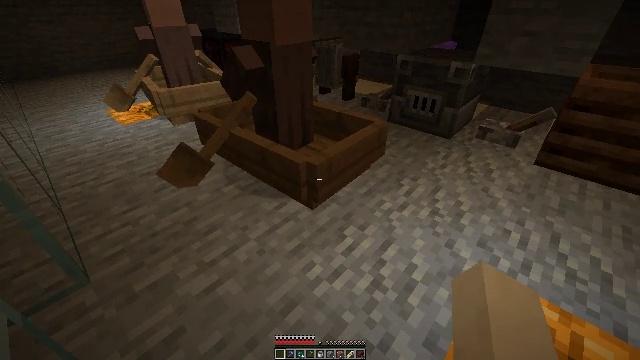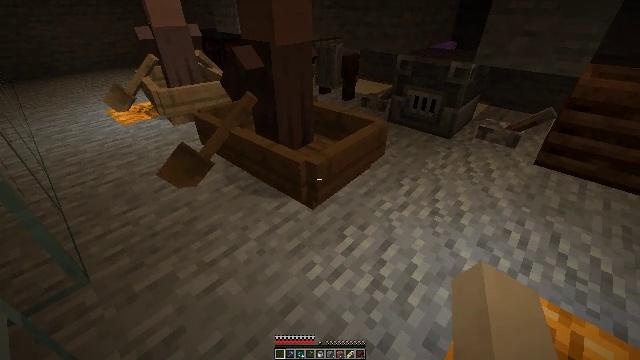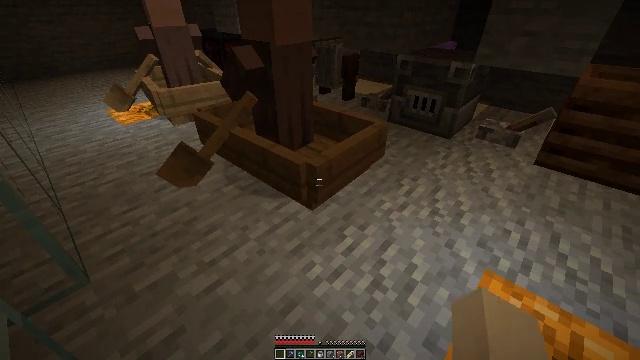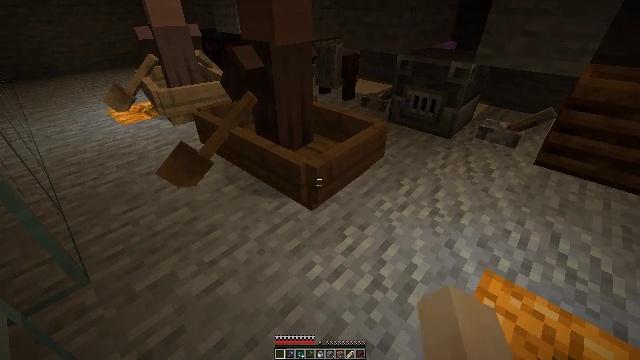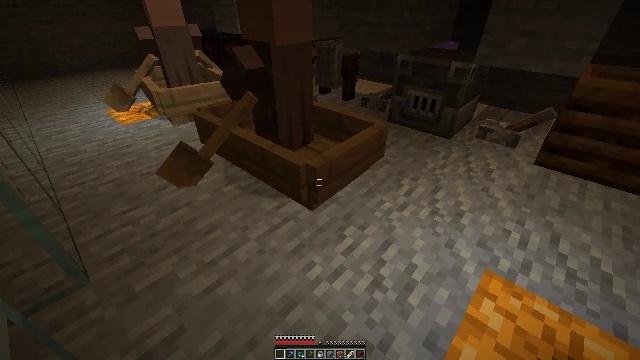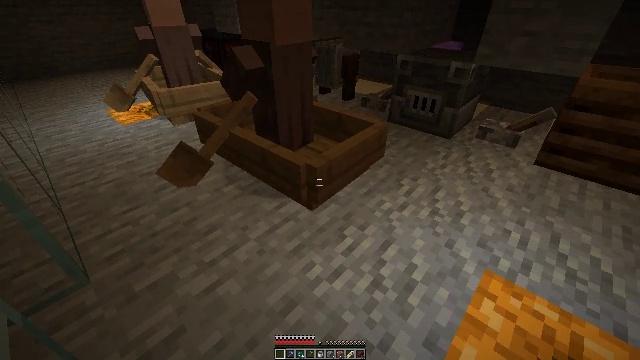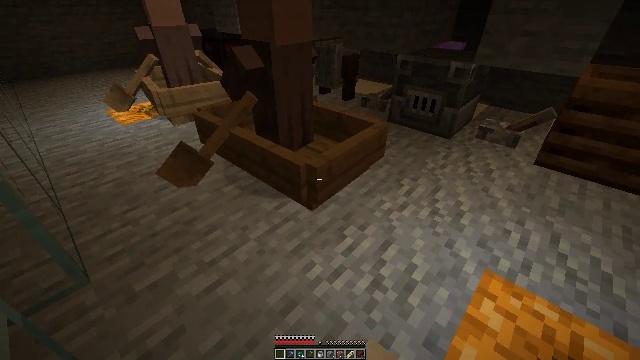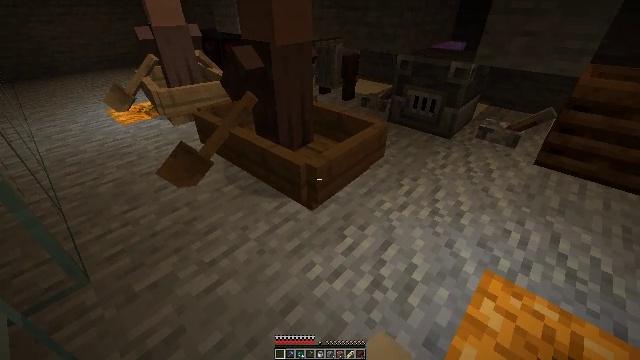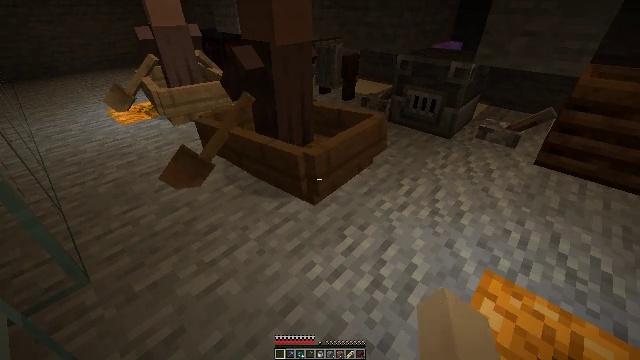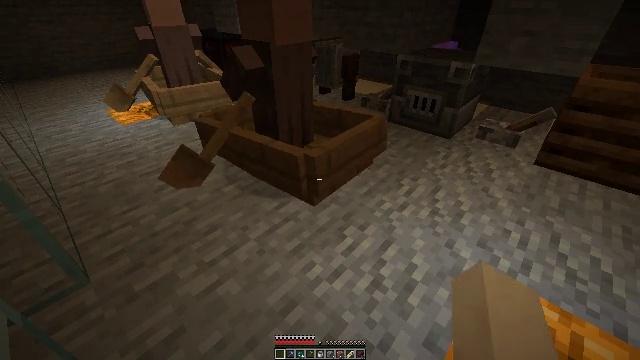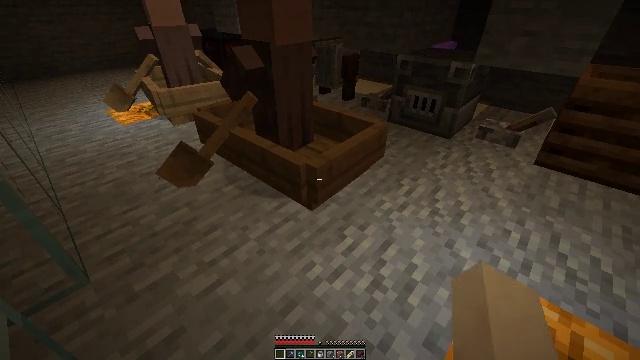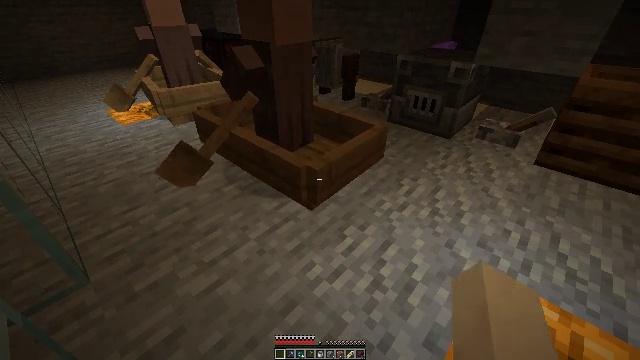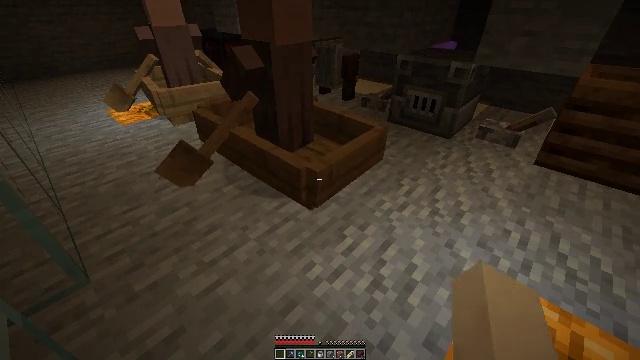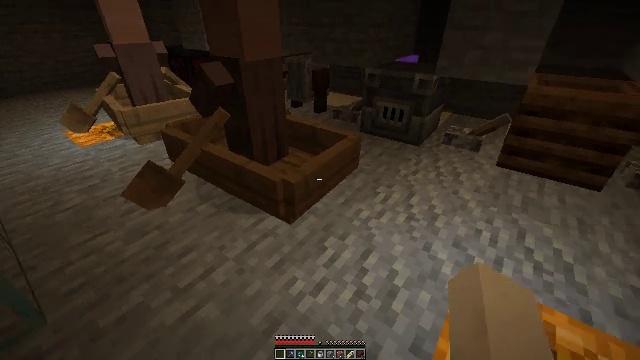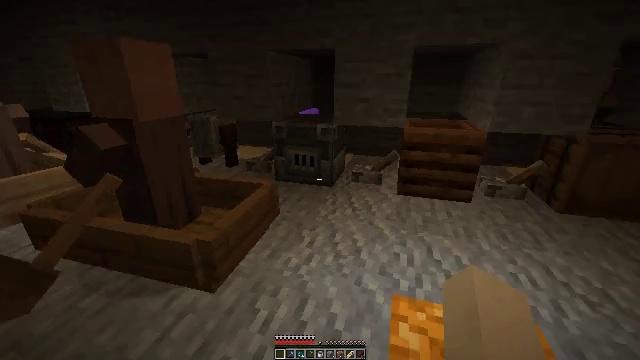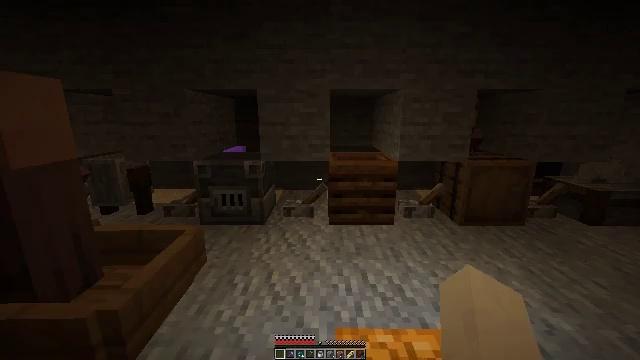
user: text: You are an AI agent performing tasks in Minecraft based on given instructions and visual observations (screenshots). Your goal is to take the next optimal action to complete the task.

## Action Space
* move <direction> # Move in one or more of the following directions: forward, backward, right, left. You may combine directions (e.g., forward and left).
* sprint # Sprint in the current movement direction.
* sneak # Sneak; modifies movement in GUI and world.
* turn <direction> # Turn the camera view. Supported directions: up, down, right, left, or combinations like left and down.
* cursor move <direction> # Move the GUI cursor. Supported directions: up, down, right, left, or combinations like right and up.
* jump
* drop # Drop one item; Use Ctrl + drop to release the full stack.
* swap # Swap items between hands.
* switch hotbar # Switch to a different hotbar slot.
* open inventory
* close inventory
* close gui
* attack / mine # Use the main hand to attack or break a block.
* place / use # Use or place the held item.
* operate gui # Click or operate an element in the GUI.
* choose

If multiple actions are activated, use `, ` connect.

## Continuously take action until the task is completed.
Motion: motion action
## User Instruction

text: Left click on the blast furnace to break it.
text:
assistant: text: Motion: no_op
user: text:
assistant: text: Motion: attack / mine
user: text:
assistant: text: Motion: attack / mine
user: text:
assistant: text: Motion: attack / mine
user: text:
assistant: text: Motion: no_op
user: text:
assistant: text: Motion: no_op
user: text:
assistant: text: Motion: no_op
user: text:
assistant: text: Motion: no_op
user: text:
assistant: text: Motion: no_op
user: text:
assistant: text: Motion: no_op
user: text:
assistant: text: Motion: no_op
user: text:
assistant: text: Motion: no_op
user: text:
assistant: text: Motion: turn right and up
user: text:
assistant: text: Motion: turn right and up
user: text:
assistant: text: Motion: turn right and up
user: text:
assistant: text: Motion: turn right and up
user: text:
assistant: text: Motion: no_op
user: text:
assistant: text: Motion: no_op
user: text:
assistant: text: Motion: no_op
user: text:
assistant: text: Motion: no_op
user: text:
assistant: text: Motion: no_op
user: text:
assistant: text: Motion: no_op
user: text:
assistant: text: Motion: no_op
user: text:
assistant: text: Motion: no_op
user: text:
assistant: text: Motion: no_op
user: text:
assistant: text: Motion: no_op
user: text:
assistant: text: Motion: no_op
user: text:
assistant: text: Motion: no_op
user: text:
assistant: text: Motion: switch to hotbar 1
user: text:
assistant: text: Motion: switch to hotbar 1